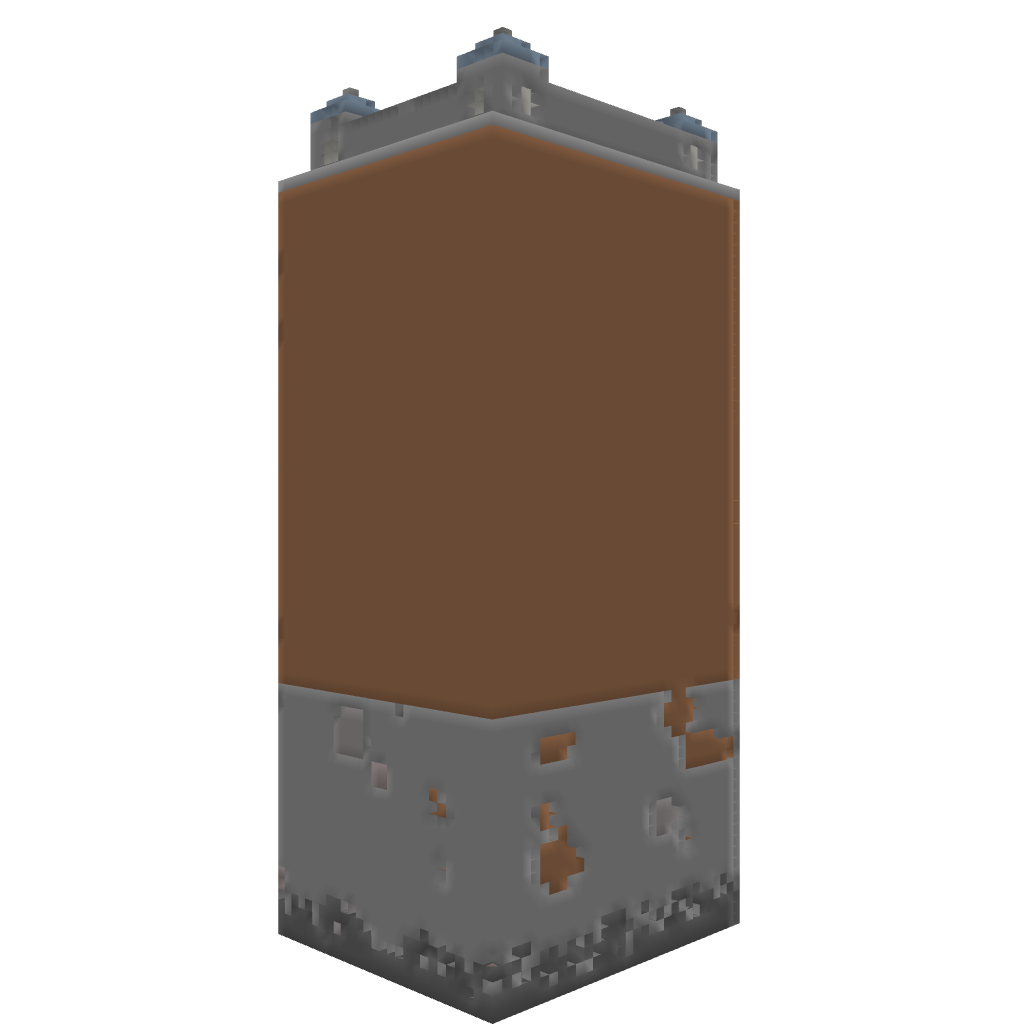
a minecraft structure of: Lesepark